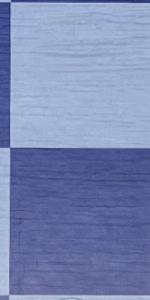
Label: Empty